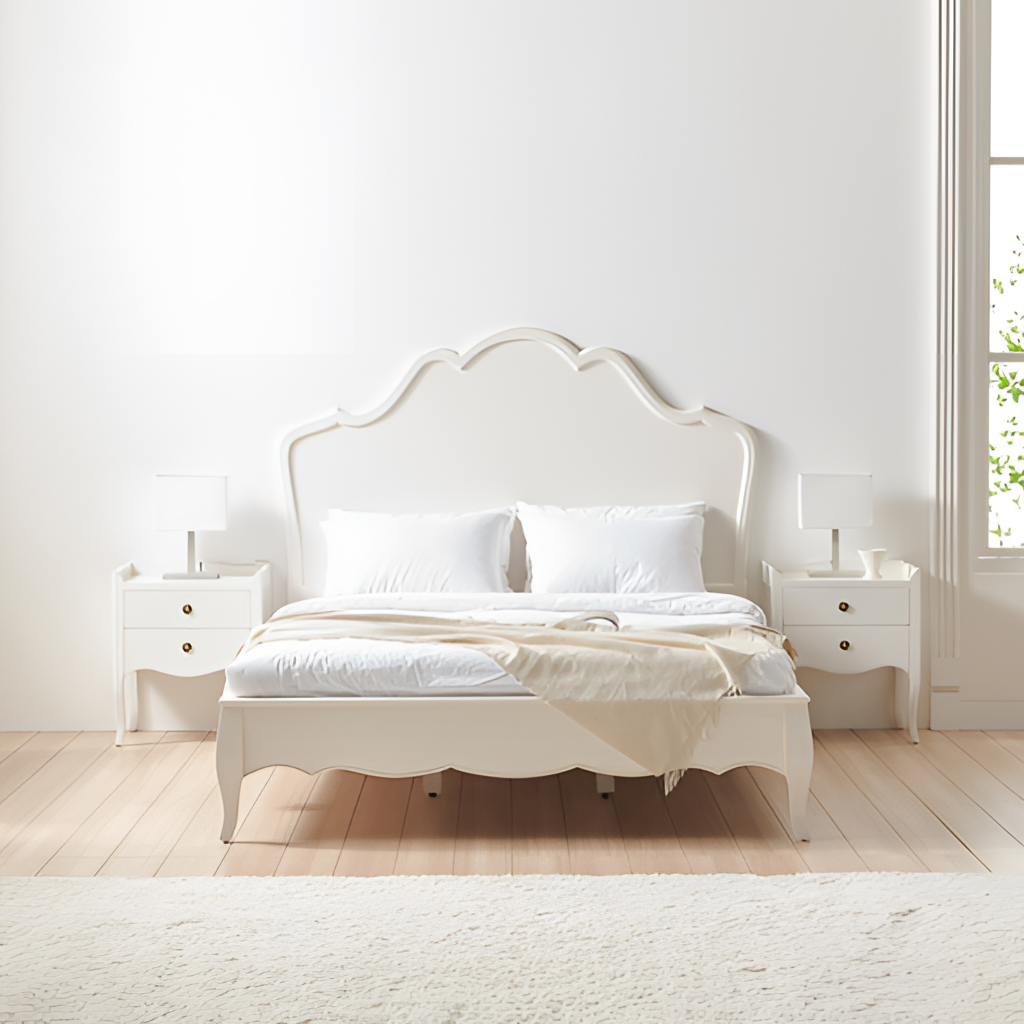
bedroom, white wood bed, wood flooring, with plank pattern, white paint wallpaper, with solid pattern, traditional